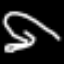
Label: frog